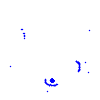
Particle: pion